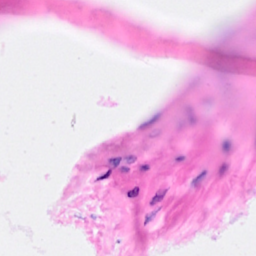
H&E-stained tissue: Breast